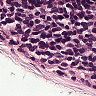
Metastatic tissue present: no